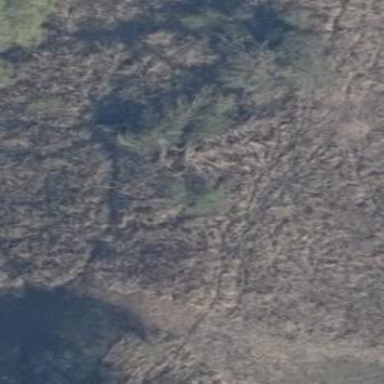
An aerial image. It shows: Patch of scrub vegetation.